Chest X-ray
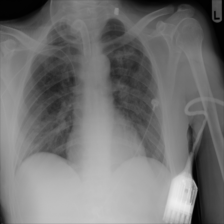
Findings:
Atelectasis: negative
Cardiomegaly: negative
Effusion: negative
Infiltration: positive
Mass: negative
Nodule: negative
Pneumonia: negative
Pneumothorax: negative
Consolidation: negative
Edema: negative
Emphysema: negative
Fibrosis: negative
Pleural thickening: negative
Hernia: negative